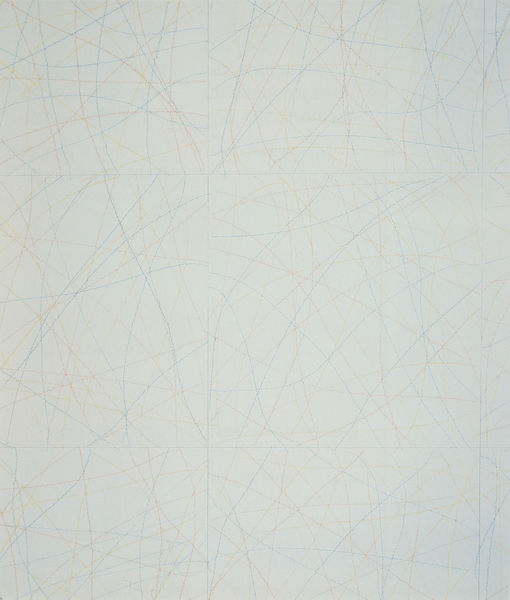
Titel: A six-inch (15 cm) grid covering the wall
Künstler: Sol Lewitt
Institution: Unbekannt
Schlagwörter: blau, weiß, gelb, bunt, grau, hell, schwarz, zeichnung, abstrakt, fläche, leere, formen, monochrom, linien, striche, bögen, rechteck, minimalistisch, leicht, lewitt, netz, geraden, rundungen, liien, craquelé, schnittpunkte, die eine farbe, dünne striche